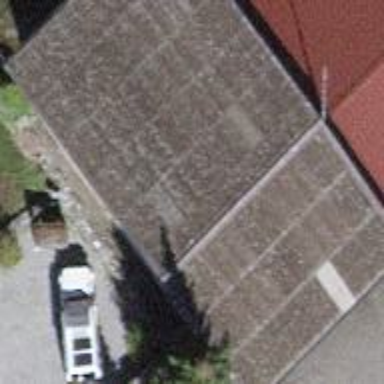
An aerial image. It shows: Warehouse with museum inside.